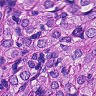
Metastatic tissue present: yes